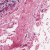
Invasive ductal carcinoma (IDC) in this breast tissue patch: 0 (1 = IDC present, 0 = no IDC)